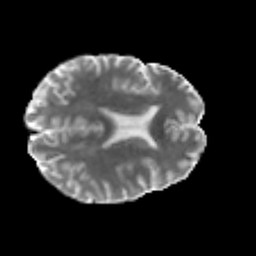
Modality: MD
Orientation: axial
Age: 35
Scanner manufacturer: philips
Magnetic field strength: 3 T
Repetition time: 8.582 s
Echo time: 0.1273 s